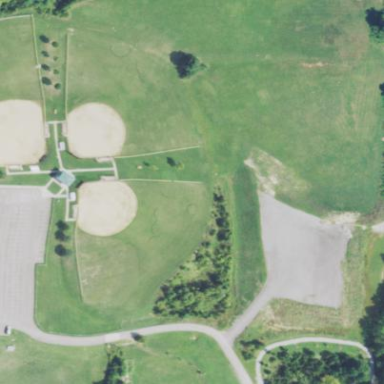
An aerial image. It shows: Baseball pitch for leisure land.